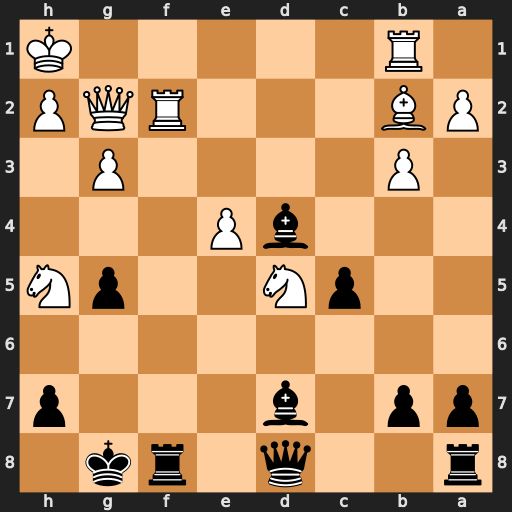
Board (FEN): r2q1rk1/pp1b3p/8/2pN2pN/3bP3/1P4P1/PB3RQP/1R5K
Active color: b
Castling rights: -
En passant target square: -
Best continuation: Rxf2 Qxf2 Bxf2